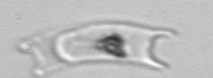
Label: Eucampia